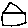
Label: house